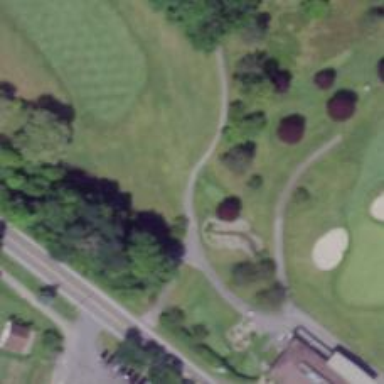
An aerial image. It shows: Pathway for golfing.